Question: I am looking to accomplish something like this in my app. A grid of 3 items in a row.
If there are only two or one item in the last row it should stack next to each other and align to the left and leave the second and the last as empty.

My Main Concern is how to handle this via code for the content that is sent from the server via an API and loop through and build this layout dynamically.
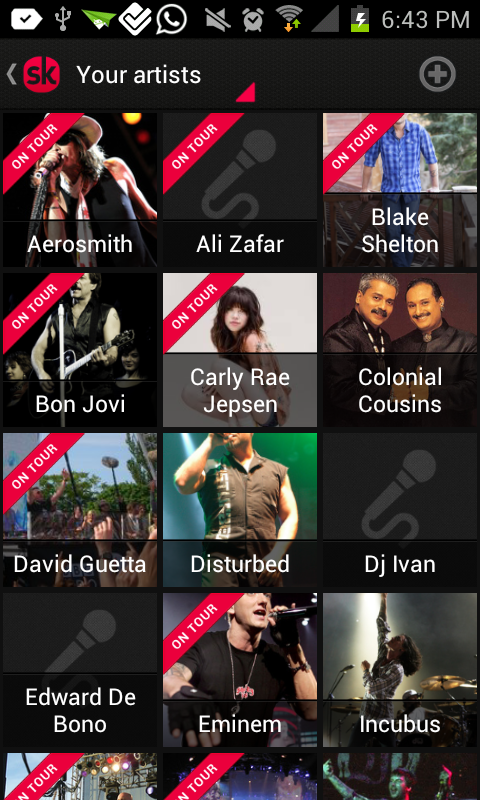
Answer: try to add to your gridview layout this line
'''
android:numColumns="3"
'''
if you have 5 elements on your gridview adapter there will be 3 items in one row, on the second row there will be 2 items aligned to the left.